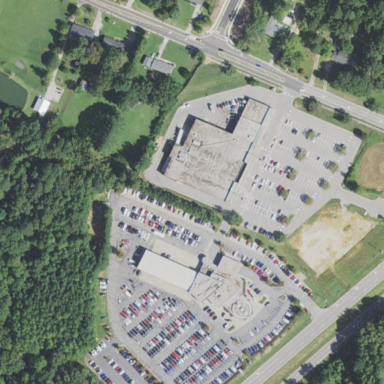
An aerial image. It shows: Retail area.